Field crop: tomato
Growth stage: 2
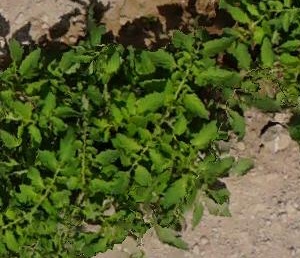
Species: tomato